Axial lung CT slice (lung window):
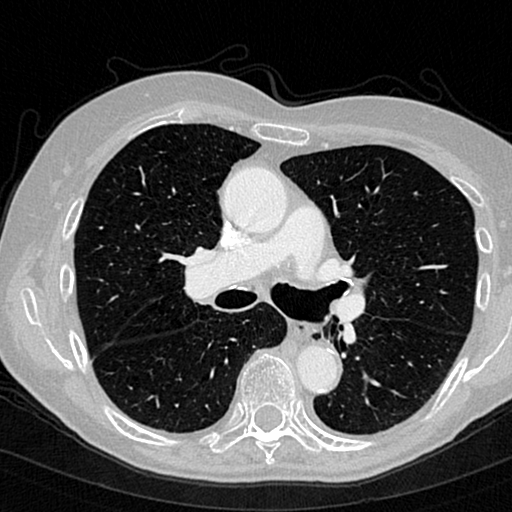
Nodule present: no